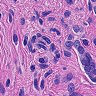
Metastatic tissue present: yes